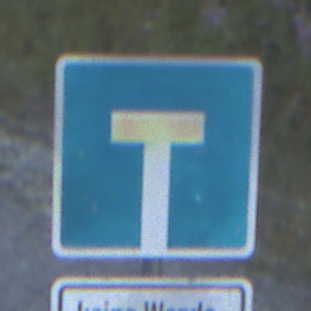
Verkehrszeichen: Sackgasse
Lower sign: HinweisGeaenderteVorfahrtVerkehrsfuehrungVerkehrsregelung3
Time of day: SunriseSunset
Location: Outdoor (RoadRail)
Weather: Clear
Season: NotSpecified
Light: Natural